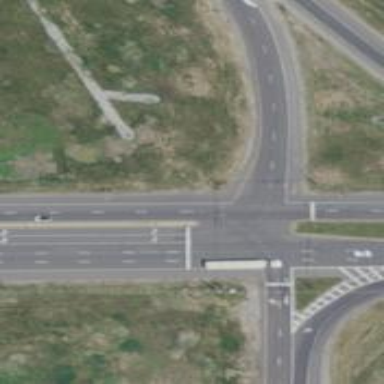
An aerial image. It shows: This image shows trunk highway that functions as expressway.